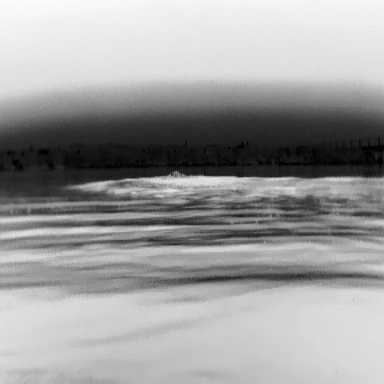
There is a canoe in the infrared image.